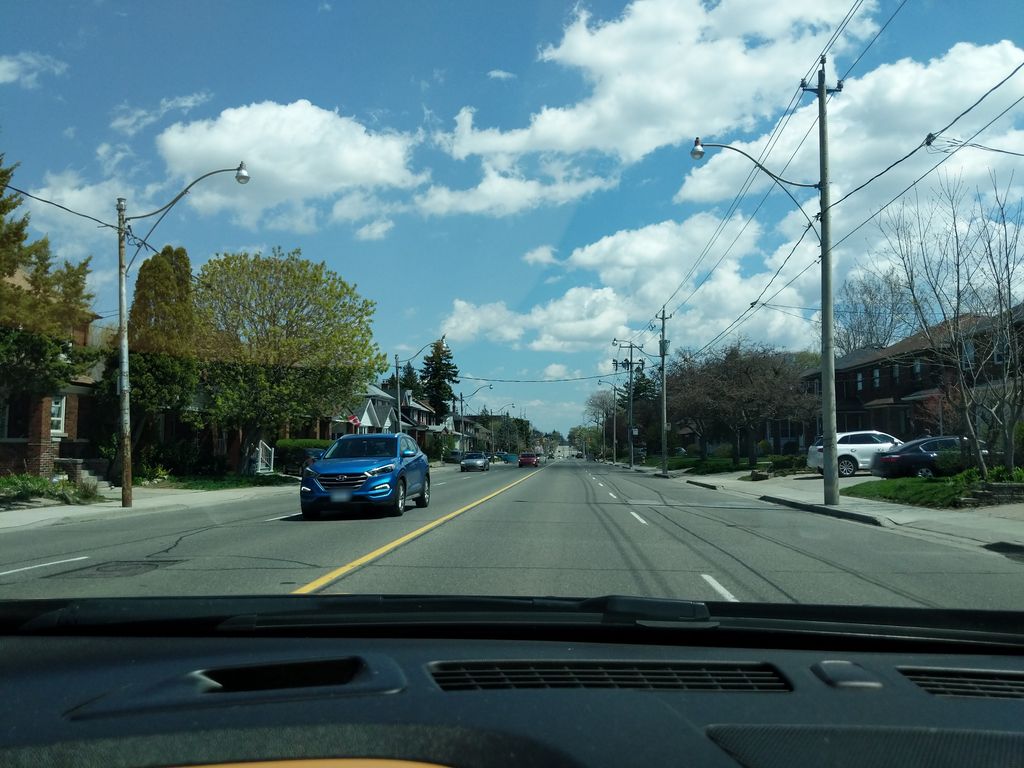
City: toronto